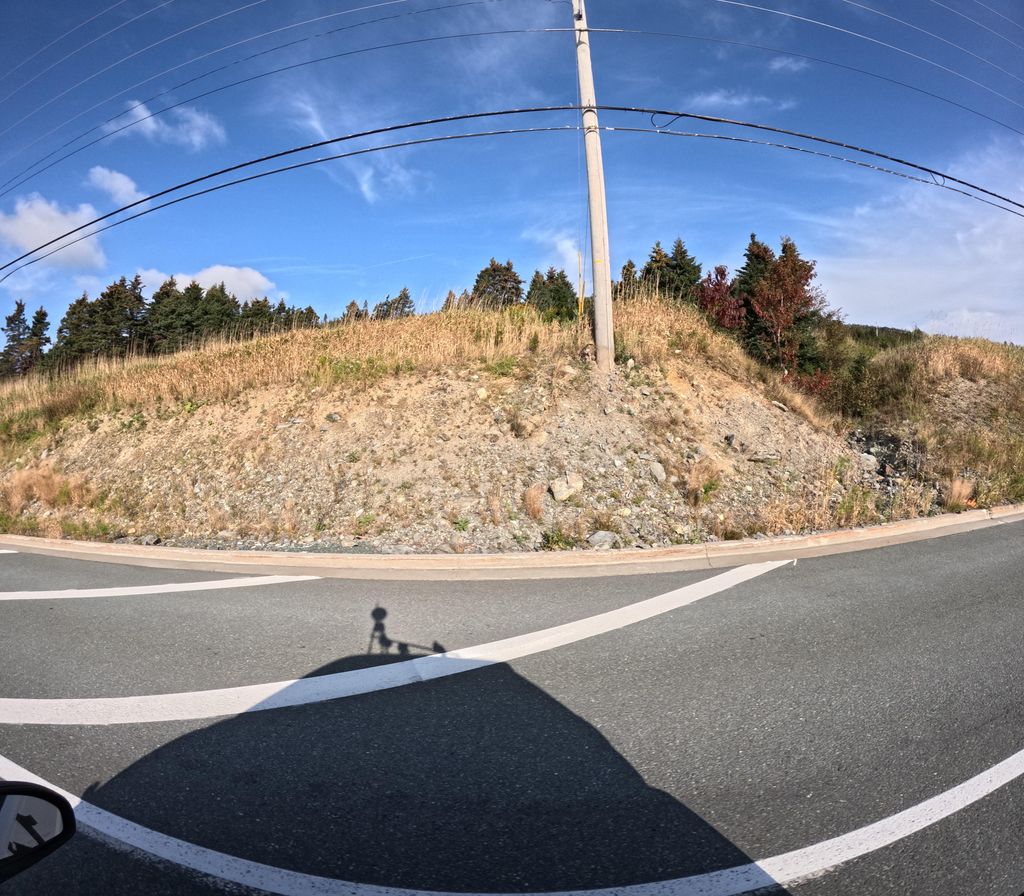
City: st_johns